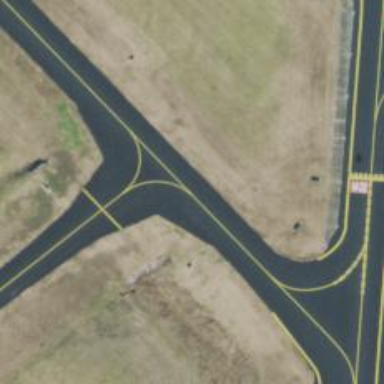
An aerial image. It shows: Image of taxiway at airport.